Interaction volume radius: 5 \u00c5
Interaction volume height: 15 \u00c5
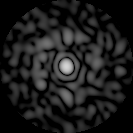
Disorder parameter: 0.8636